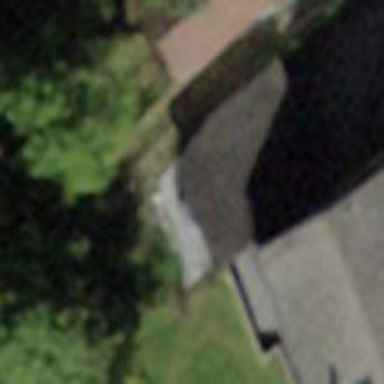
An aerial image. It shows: Barn.